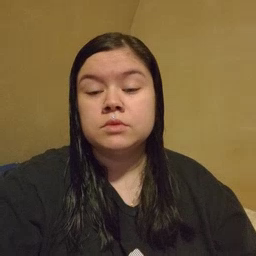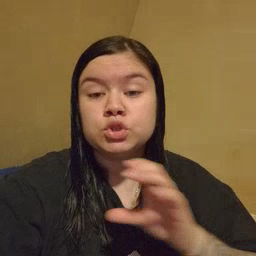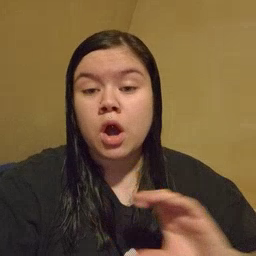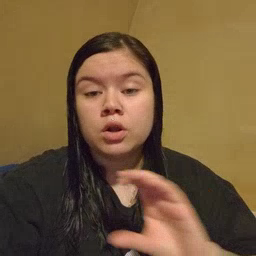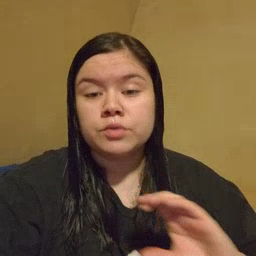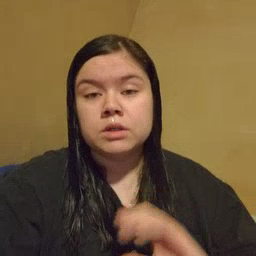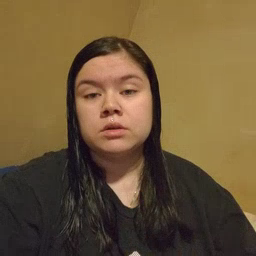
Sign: chocolate